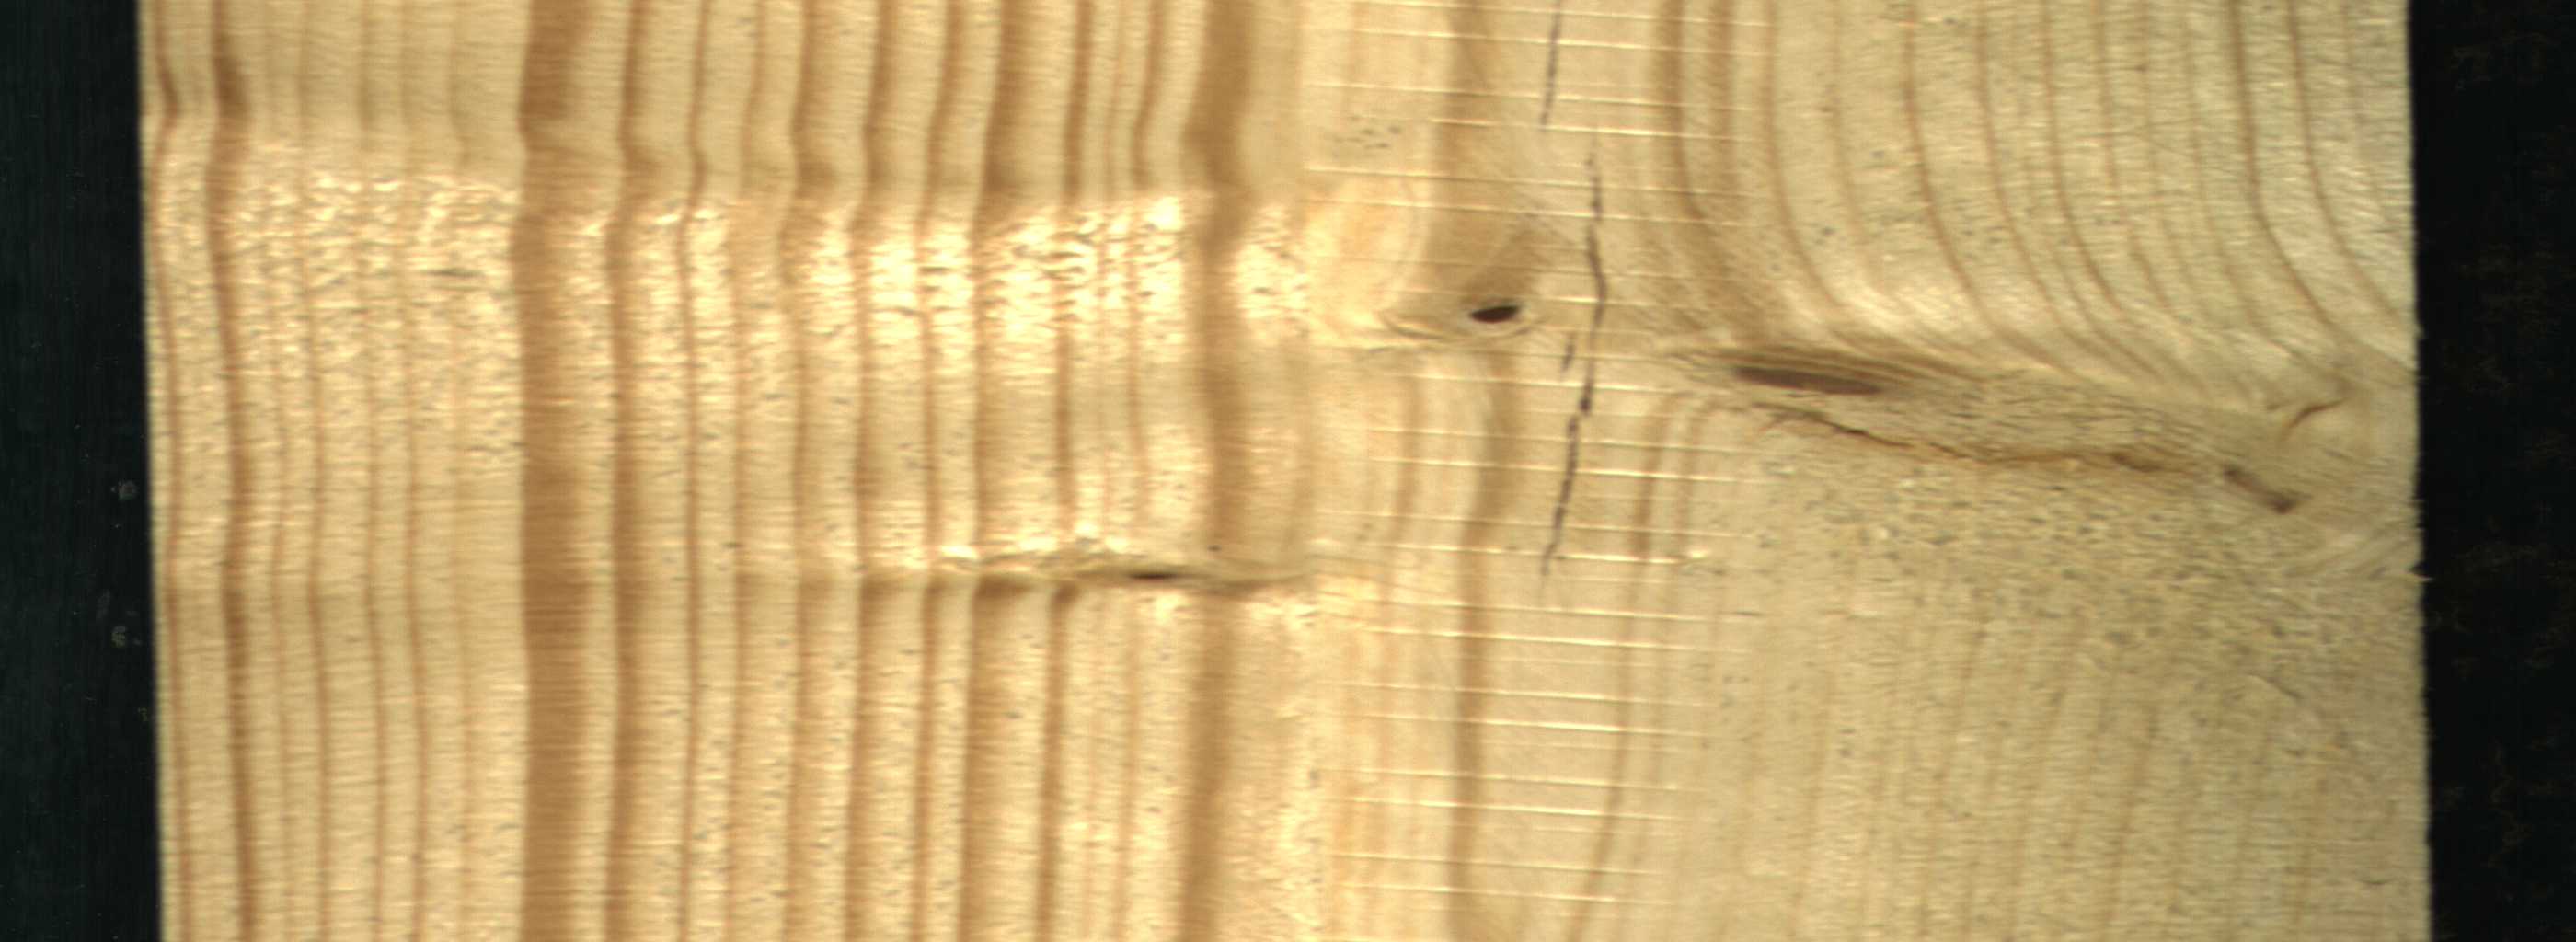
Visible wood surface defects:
Dead_Knot
Live_Knot
Live_Knot